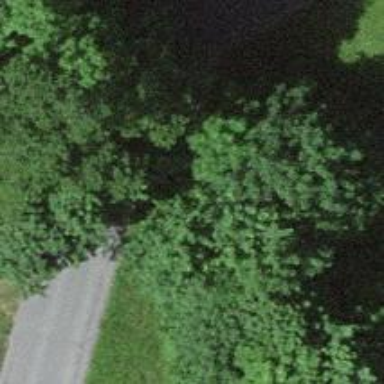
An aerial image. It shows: Culvert tunnel.